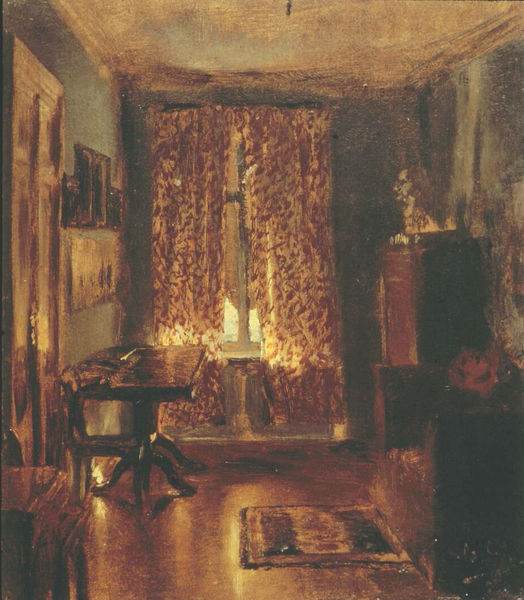
Titel: Wohnzimmer des Künstlers in der Ritterstraße
Künstler: Adolph Menzel
Institution: Privatbesitz
Schlagwörter: blau, dunkel, gemälde, kopf, mann, schatten, gelb, grün, ocker, braun, brust, fenster, licht, mitte, orange, raum, schwarz, stuhl, tisch, tür, zimmer, haus, rot, beige, hochformat, muster, ornament, teppich, regal, wand, rahmen, bild, innenraum, möbel, vorhang, öl, spiegelung, brücke, sonne, boden, interieur, realismus, sessel, stoff, decke, statue, sommer, bilder, bilderrahmen, kommode, schrank, sofa, wohnzimmer, düster, parkett, warm, sonnenlicht, mauer, klein, monochrom, türe, bank, beleuchtung, ölgemälde, kissen, gardine, gardinen, vorhänge, büste, glanz, bett, tischchen, türrahmen, läufer, menzel, stimmung, stube, gestell, poliert, couch, chaise, geschlossen, hoch, reflexion, impression, foto, wände, schimmer, eng, spießig, berlin, sonnenstrahl, fensterkreuz, reflexionen, tupfen, schiller, komode, fauteuil, biedermeier, schein, politur, bürgerlich, reflektion, spiegelungen, abgedunkelt, zwielicht, golden, vorhand, einrichtung, goethe, lichtschein, halbschatten, adolf menzel, bikd, lichtschimmer, bourgeois, tischfüße, türfüllung, verhang, menzelbraun, abdunkeln, zugezogen